Current action and preconditions to check: trajectory_clear

Your task: For each precondition in the list above, predict whether it will hold at this action.

Consider the current scene as observed from the mobile robot's camera, and analyze the predicted future states of all dynamic agents (e.g., people, animals, vehicles, or any moving entities) within the NEXT SECOND.

IMPORTANT: Only answer "very likely" if you are absolutely certain—based on strong, clear evidence—that a dynamic agent will violate the precondition in the predicted future state. Do NOT answer "very likely" for unlikely, ambiguous, or low-probability risks.

Ask yourself for each precondition: Is there a high probability, with clear and convincing evidence, that the predicted future states of any dynamic agent will interfere with the predicted future state of the currently executing action within the NEXT SECOND, causing that precondition to fail?

Assess the risk level based on these predictions. Use "likely" or "very likely" if motions create a clear risk of interference.

Use "neutral" or "improbable" if agents are nearby but their predicted paths are clearly diverging or non-conflicting.

Failure Risk Categories: "very improbable", "improbable", "neutral", "likely", "very likely"

Answer Format: Output ONLY the probability_of_failure value from these categories: "very improbable", "improbable", "neutral", "likely", "very likely"

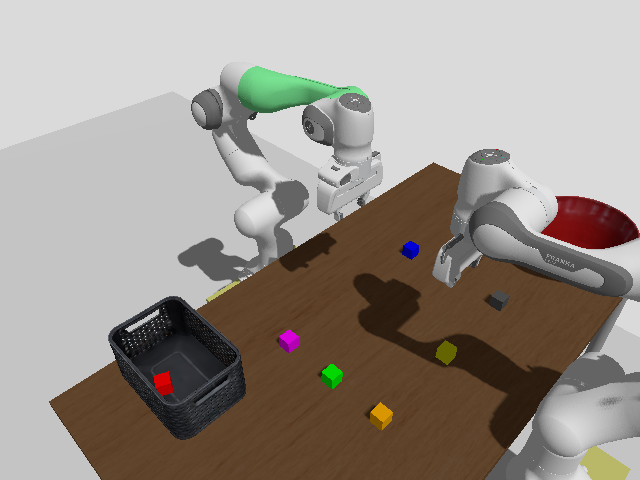

Answer: very improbable